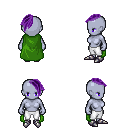
a pixel art fantasy rpg character, female body template, dark elf, purple skin, green cape, white pants, purple long mohawk hairstyle, metal boots, four views (front, back, left, right), 2x2 character sprite sheet, small pixel art, hard edges, no anti-aliasing